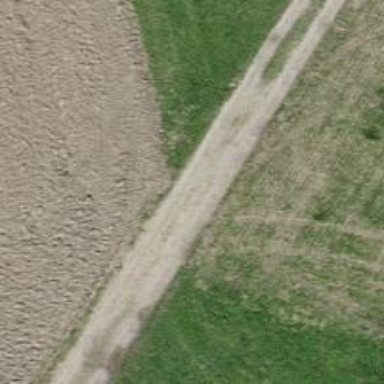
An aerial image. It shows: Compacted track road with grade3 tracktype.